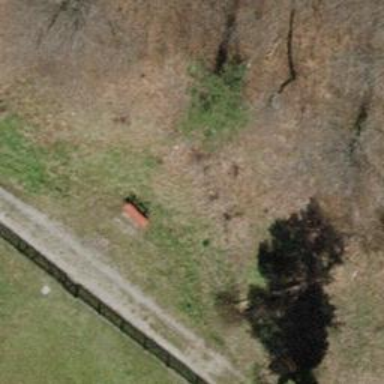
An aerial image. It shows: Red concrete bench.